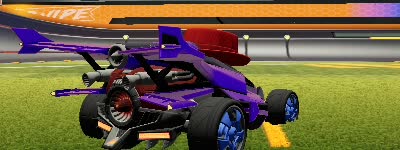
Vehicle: aftershock